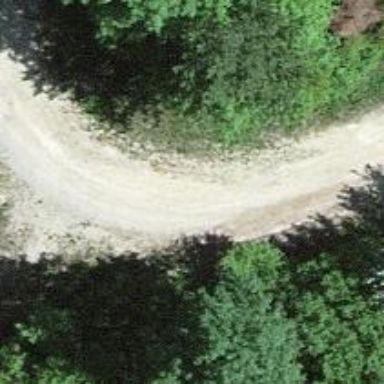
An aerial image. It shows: Gravel track with grade 2 quality.